Question: I am writing an Eclipse plugin using Eclipse RCP (Kepler). Everything was working fine until last night all the sudden I started getting null pointer exceptions when trying to test my plugin. Here is a snippit of the stacktrace:
'''
!ENTRY org.eclipse.ui.workbench 4 2 2013-08-24 08:36:17.616
!MESSAGE Problems occurred when invoking code from plug-in: "org.eclipse.ui.workbench".
!STACK 0
java.lang.NullPointerException
at org.eclipse.equinox.internal.p2.ui.sdk.scheduler.migration.MigrationSupport.getLastMigration(MigrationSupport.java:229)
at org.eclipse.equinox.internal.p2.ui.sdk.scheduler.migration.MigrationSupport.baseChangedSinceLastPresentationOfWizard(MigrationSupport.java:190)
at org.eclipse.equinox.internal.p2.ui.sdk.scheduler.migration.MigrationSupport.performMigration(MigrationSupport.java:69)
at org.eclipse.equinox.internal.p2.ui.sdk.scheduler.AutomaticUpdateScheduler.earlyStartup(AutomaticUpdateScheduler.java:89)
at org.eclipse.ui.internal.EarlyStartupRunnable.runEarlyStartup(EarlyStartupRunnable.java:87)
at org.eclipse.ui.internal.EarlyStartupRunnable.run(EarlyStartupRunnable.java:66)
at org.eclipse.core.runtime.SafeRunner.run(SafeRunner.java:42)
at org.eclipse.ui.internal.Workbench$55.run(Workbench.java:2552)
at org.eclipse.core.internal.jobs.Worker.run(Worker.java:53)
java.lang.NullPointerException
at org.eclipse.core.internal.runtime.InternalPlatform.getLog(InternalPlatform.java:354)
at org.eclipse.core.runtime.Plugin.getLog(Plugin.java:291)
at org.eclipse.ui.internal.WorkbenchPlugin.log(WorkbenchPlugin.java:830)
at org.eclipse.ui.statushandlers.StatusManager.logError(StatusManager.java:285)
at org.eclipse.ui.statushandlers.StatusManager.handle(StatusManager.java:200)
at org.eclipse.ui.statushandlers.StatusManager.handle(StatusManager.java:231)
at org.eclipse.ui.statushandlers.StatusManager$StatusManagerLogListener.logging(StatusManager.java:305)
at org.eclipse.core.internal.runtime.RuntimeLog.logToListeners(RuntimeLog.java:160)
at org.eclipse.core.internal.runtime.PlatformLogWriter.logged(PlatformLogWriter.java:100)
at org.eclipse.equinox.log.internal.ExtendedLogReaderServiceFactory.safeLogged(ExtendedLogReaderServiceFactory.java:86)
at org.eclipse.equinox.log.internal.ExtendedLogReaderServiceFactory.logPrivileged(ExtendedLogReaderServiceFactory.java:205)
at org.eclipse.equinox.log.internal.ExtendedLogReaderServiceFactory.log(ExtendedLogReaderServiceFactory.java:178)
at org.eclipse.equinox.log.internal.ExtendedLogServiceFactory.log(ExtendedLogServiceFactory.java:65)
at org.eclipse.equinox.log.internal.ExtendedLogServiceImpl.log(ExtendedLogServiceImpl.java:87)
at org.eclipse.equinox.log.internal.LoggerImpl.log(LoggerImpl.java:54)
at org.eclipse.core.internal.runtime.PlatformLogWriter.logging(PlatformLogWriter.java:43)
at org.eclipse.core.internal.runtime.RuntimeLog.log(RuntimeLog.java:96)
at org.eclipse.core.runtime.SafeRunner.handleException(SafeRunner.java:71)
at org.eclipse.core.runtime.SafeRunner.run(SafeRunner.java:44)
at org.eclipse.ui.internal.Workbench$55.run(Workbench.java:2552)
at org.eclipse.core.internal.jobs.Worker.run(Worker.java:53)
'''
To try and figure out what might be going on I went to the launch configuration for my plugin and clicked "Validate Plug-ins" and get the following error:
'''
org.apache.xmlrpc
Missing Constraint: Import-package: javax.xml.bind; version="0.0.0"
'''

Could this be the reason why launching my plugin is failing? If so, how to I fix it?
Thank you
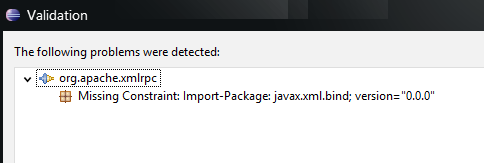
Answer: You can right click on your project, go to Run as -> Run configurations and to Plug-ins tab. Here click on the Add required plug-ins button and this should solve your validation problem automatically.